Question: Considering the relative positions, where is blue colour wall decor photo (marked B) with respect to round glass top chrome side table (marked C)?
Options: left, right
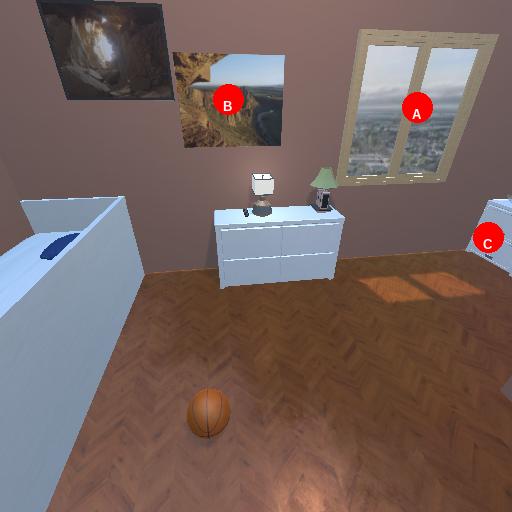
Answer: left